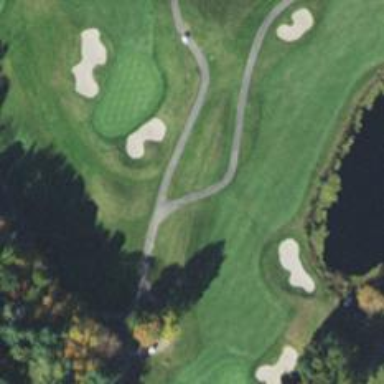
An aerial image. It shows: Pathway for golfing.